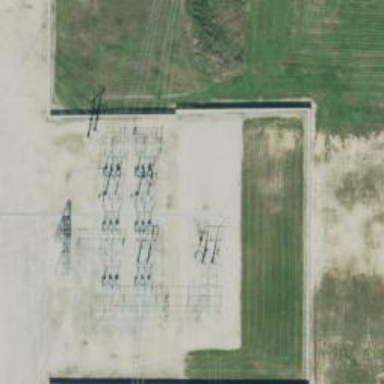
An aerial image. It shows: Switch used for power control.